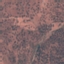
Land use / land cover class: HerbaceousVegetation